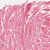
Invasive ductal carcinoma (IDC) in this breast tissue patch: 0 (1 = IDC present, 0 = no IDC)